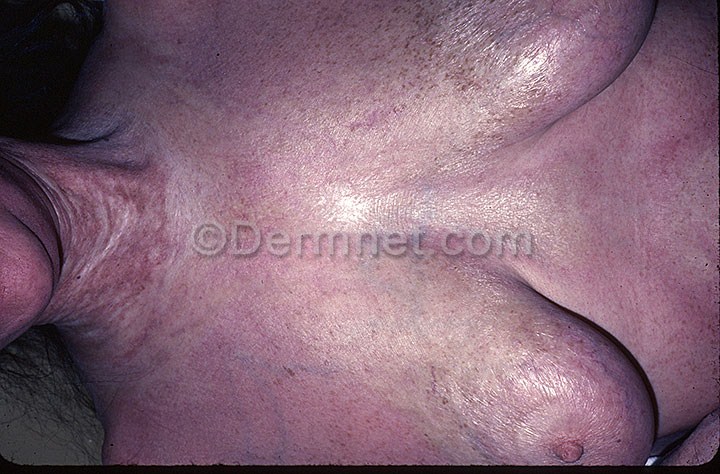
Disease: Psoriasis pictures Lichen Planus and related diseases